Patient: sex M, age 45
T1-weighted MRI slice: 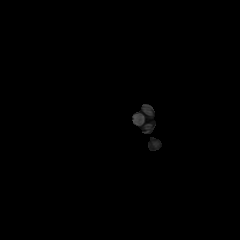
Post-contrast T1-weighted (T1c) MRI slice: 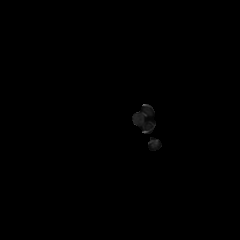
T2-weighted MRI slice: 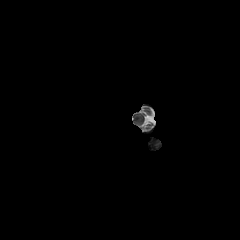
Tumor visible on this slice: no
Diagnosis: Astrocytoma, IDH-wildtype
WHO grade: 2